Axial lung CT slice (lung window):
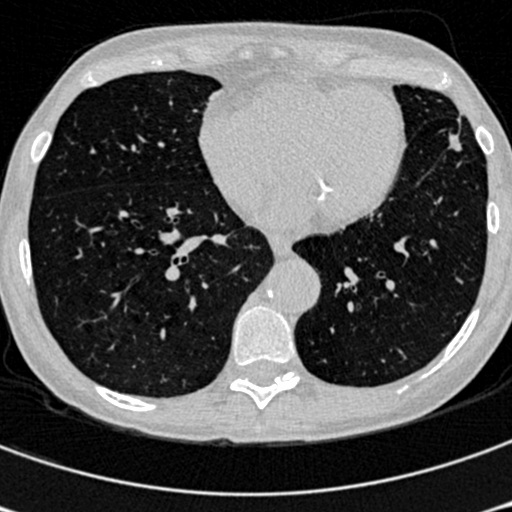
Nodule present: no